Question: In my 'database' I create table name 'orders' where the 'structure' is 'transaction_code', 'date', 'customer_name', 'product_description', 'quantity', 'total_quantity' all field have data.
In my previous activity I use 'while loop' to display data from the table and it works ok,
in this situation i would like to group all rows have same 'transaction_code'
image below show my database structure with data

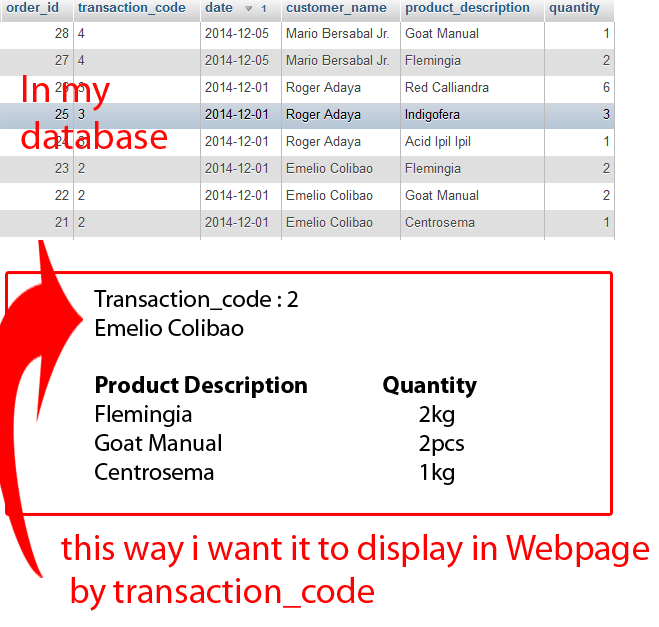
Answer: '''
select * from orders group by transaction_code
'''